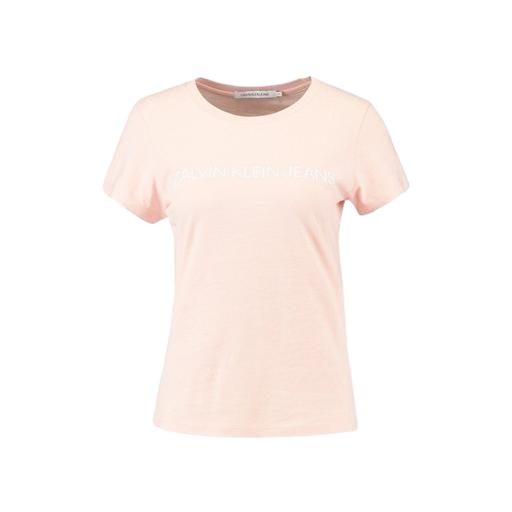
pink graphic t-shirt, pink clay tee, pink pima logo tee, white background